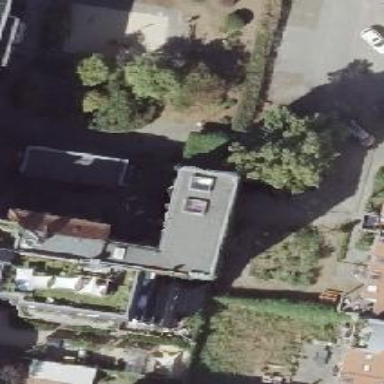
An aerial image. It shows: Pub.